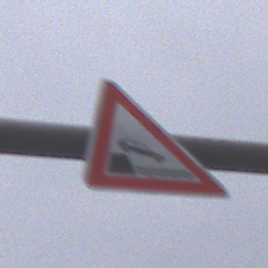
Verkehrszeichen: Ufer
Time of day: Midday
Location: Outdoor (Urban)
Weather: Overcast
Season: NotSpecified
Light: Natural